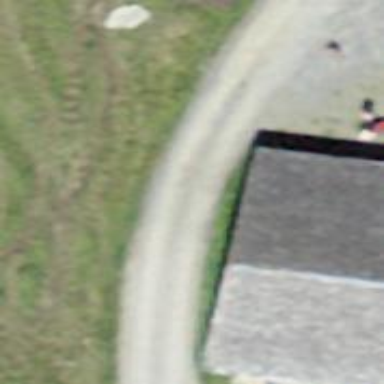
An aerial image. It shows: Unpaved track road with grade3 tracktype.